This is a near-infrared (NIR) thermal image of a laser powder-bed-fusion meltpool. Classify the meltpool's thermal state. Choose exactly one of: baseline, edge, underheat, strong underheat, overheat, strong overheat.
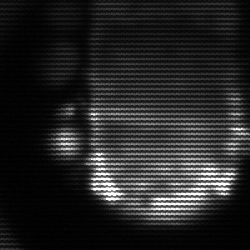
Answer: baseline